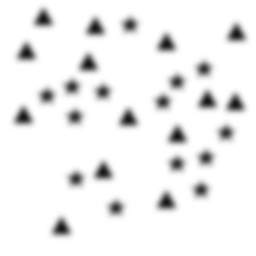
Squares: 0
Triangles: 14
Stars: 14
Total shapes: 28